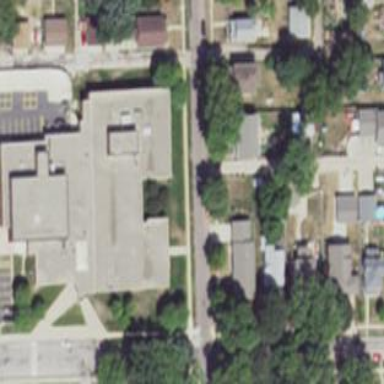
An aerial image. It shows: School building.